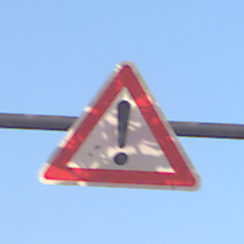
Verkehrszeichen: Gefahrenstelle
Umgebung: Outdoor, Urban
Tageszeit: SunriseSunset
Wetter: Clear
Licht: Natural
Jahreszeit: NotSpecified
Kontrast: MediumContrast